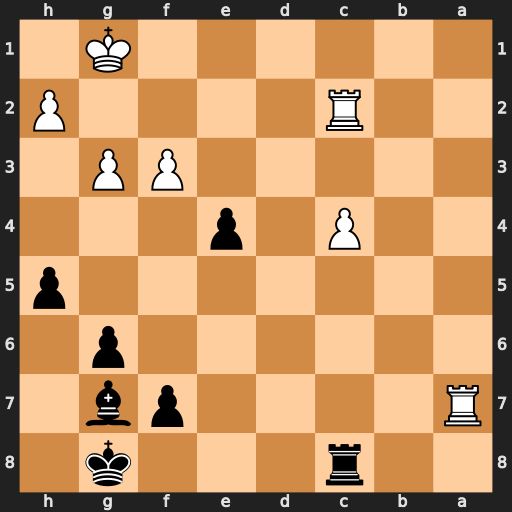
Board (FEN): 2r3k1/R4pb1/6p1/7p/2P1p3/5PP1/2R4P/6K1
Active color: b
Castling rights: -
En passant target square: -
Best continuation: Bd4+ Kf1 Bxa7